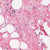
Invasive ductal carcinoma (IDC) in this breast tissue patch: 0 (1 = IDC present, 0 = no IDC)